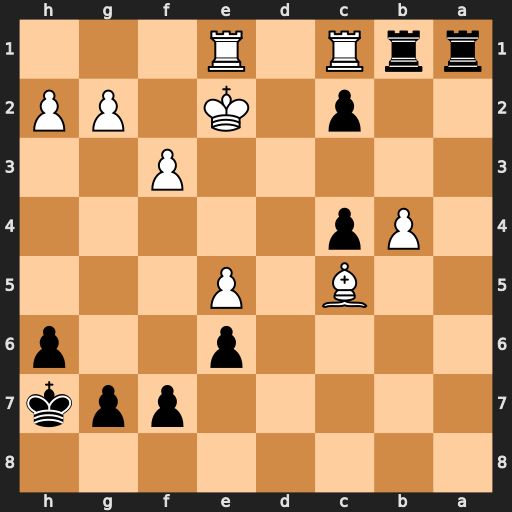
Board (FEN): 8/5ppk/4p2p/2B1P3/1Pp5/5P2/2p1K1PP/rrR1R3
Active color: b
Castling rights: -
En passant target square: -
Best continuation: Rxc1 Rxc1 Rxc1